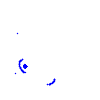
Particle: kaon